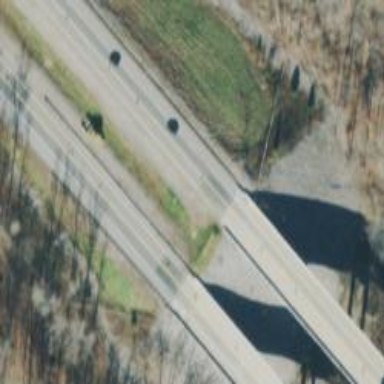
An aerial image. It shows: Bridge over motorway.